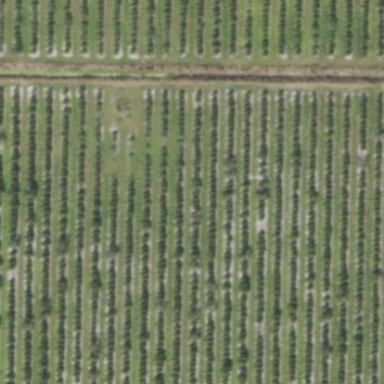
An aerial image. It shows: Orchard.